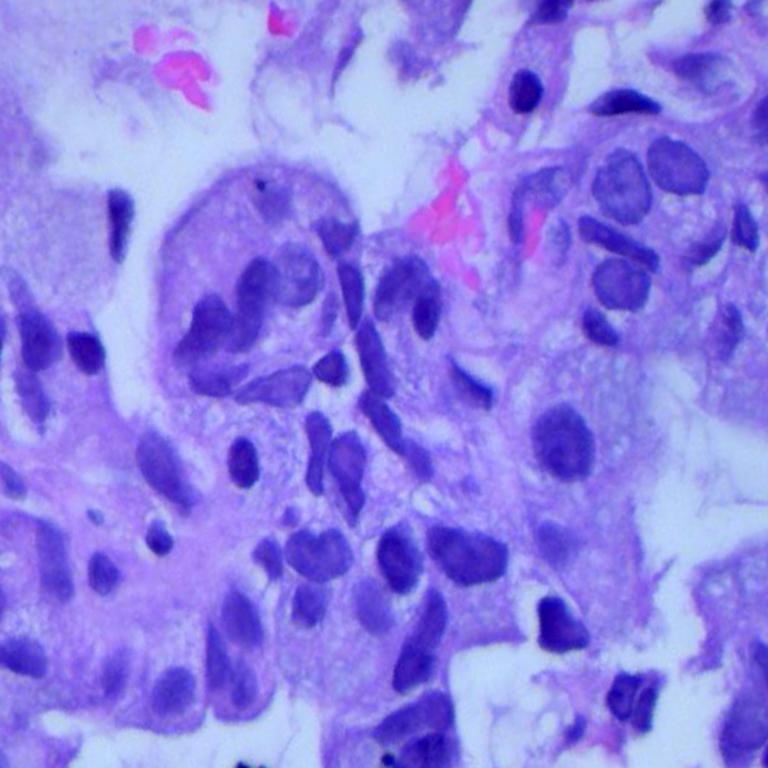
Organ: lung
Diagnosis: adenocarcinomas